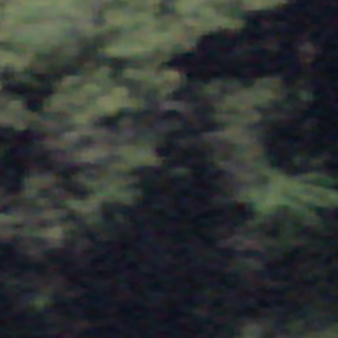
Label: other